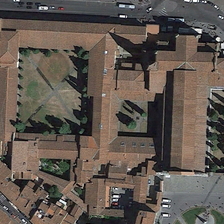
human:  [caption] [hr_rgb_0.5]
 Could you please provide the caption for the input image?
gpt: a church is near a road with some cars .

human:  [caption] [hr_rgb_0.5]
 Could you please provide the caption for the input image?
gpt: a church is near a road with some cars .

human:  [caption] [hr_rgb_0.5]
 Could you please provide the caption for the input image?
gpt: a church is near a road with some cars .

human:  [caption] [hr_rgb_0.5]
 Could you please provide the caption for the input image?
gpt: a church is near a road with some cars .

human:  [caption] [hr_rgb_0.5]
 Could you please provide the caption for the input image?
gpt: a church is near a road with some cars .